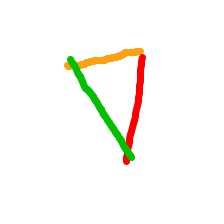
Shape: triangle